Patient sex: F
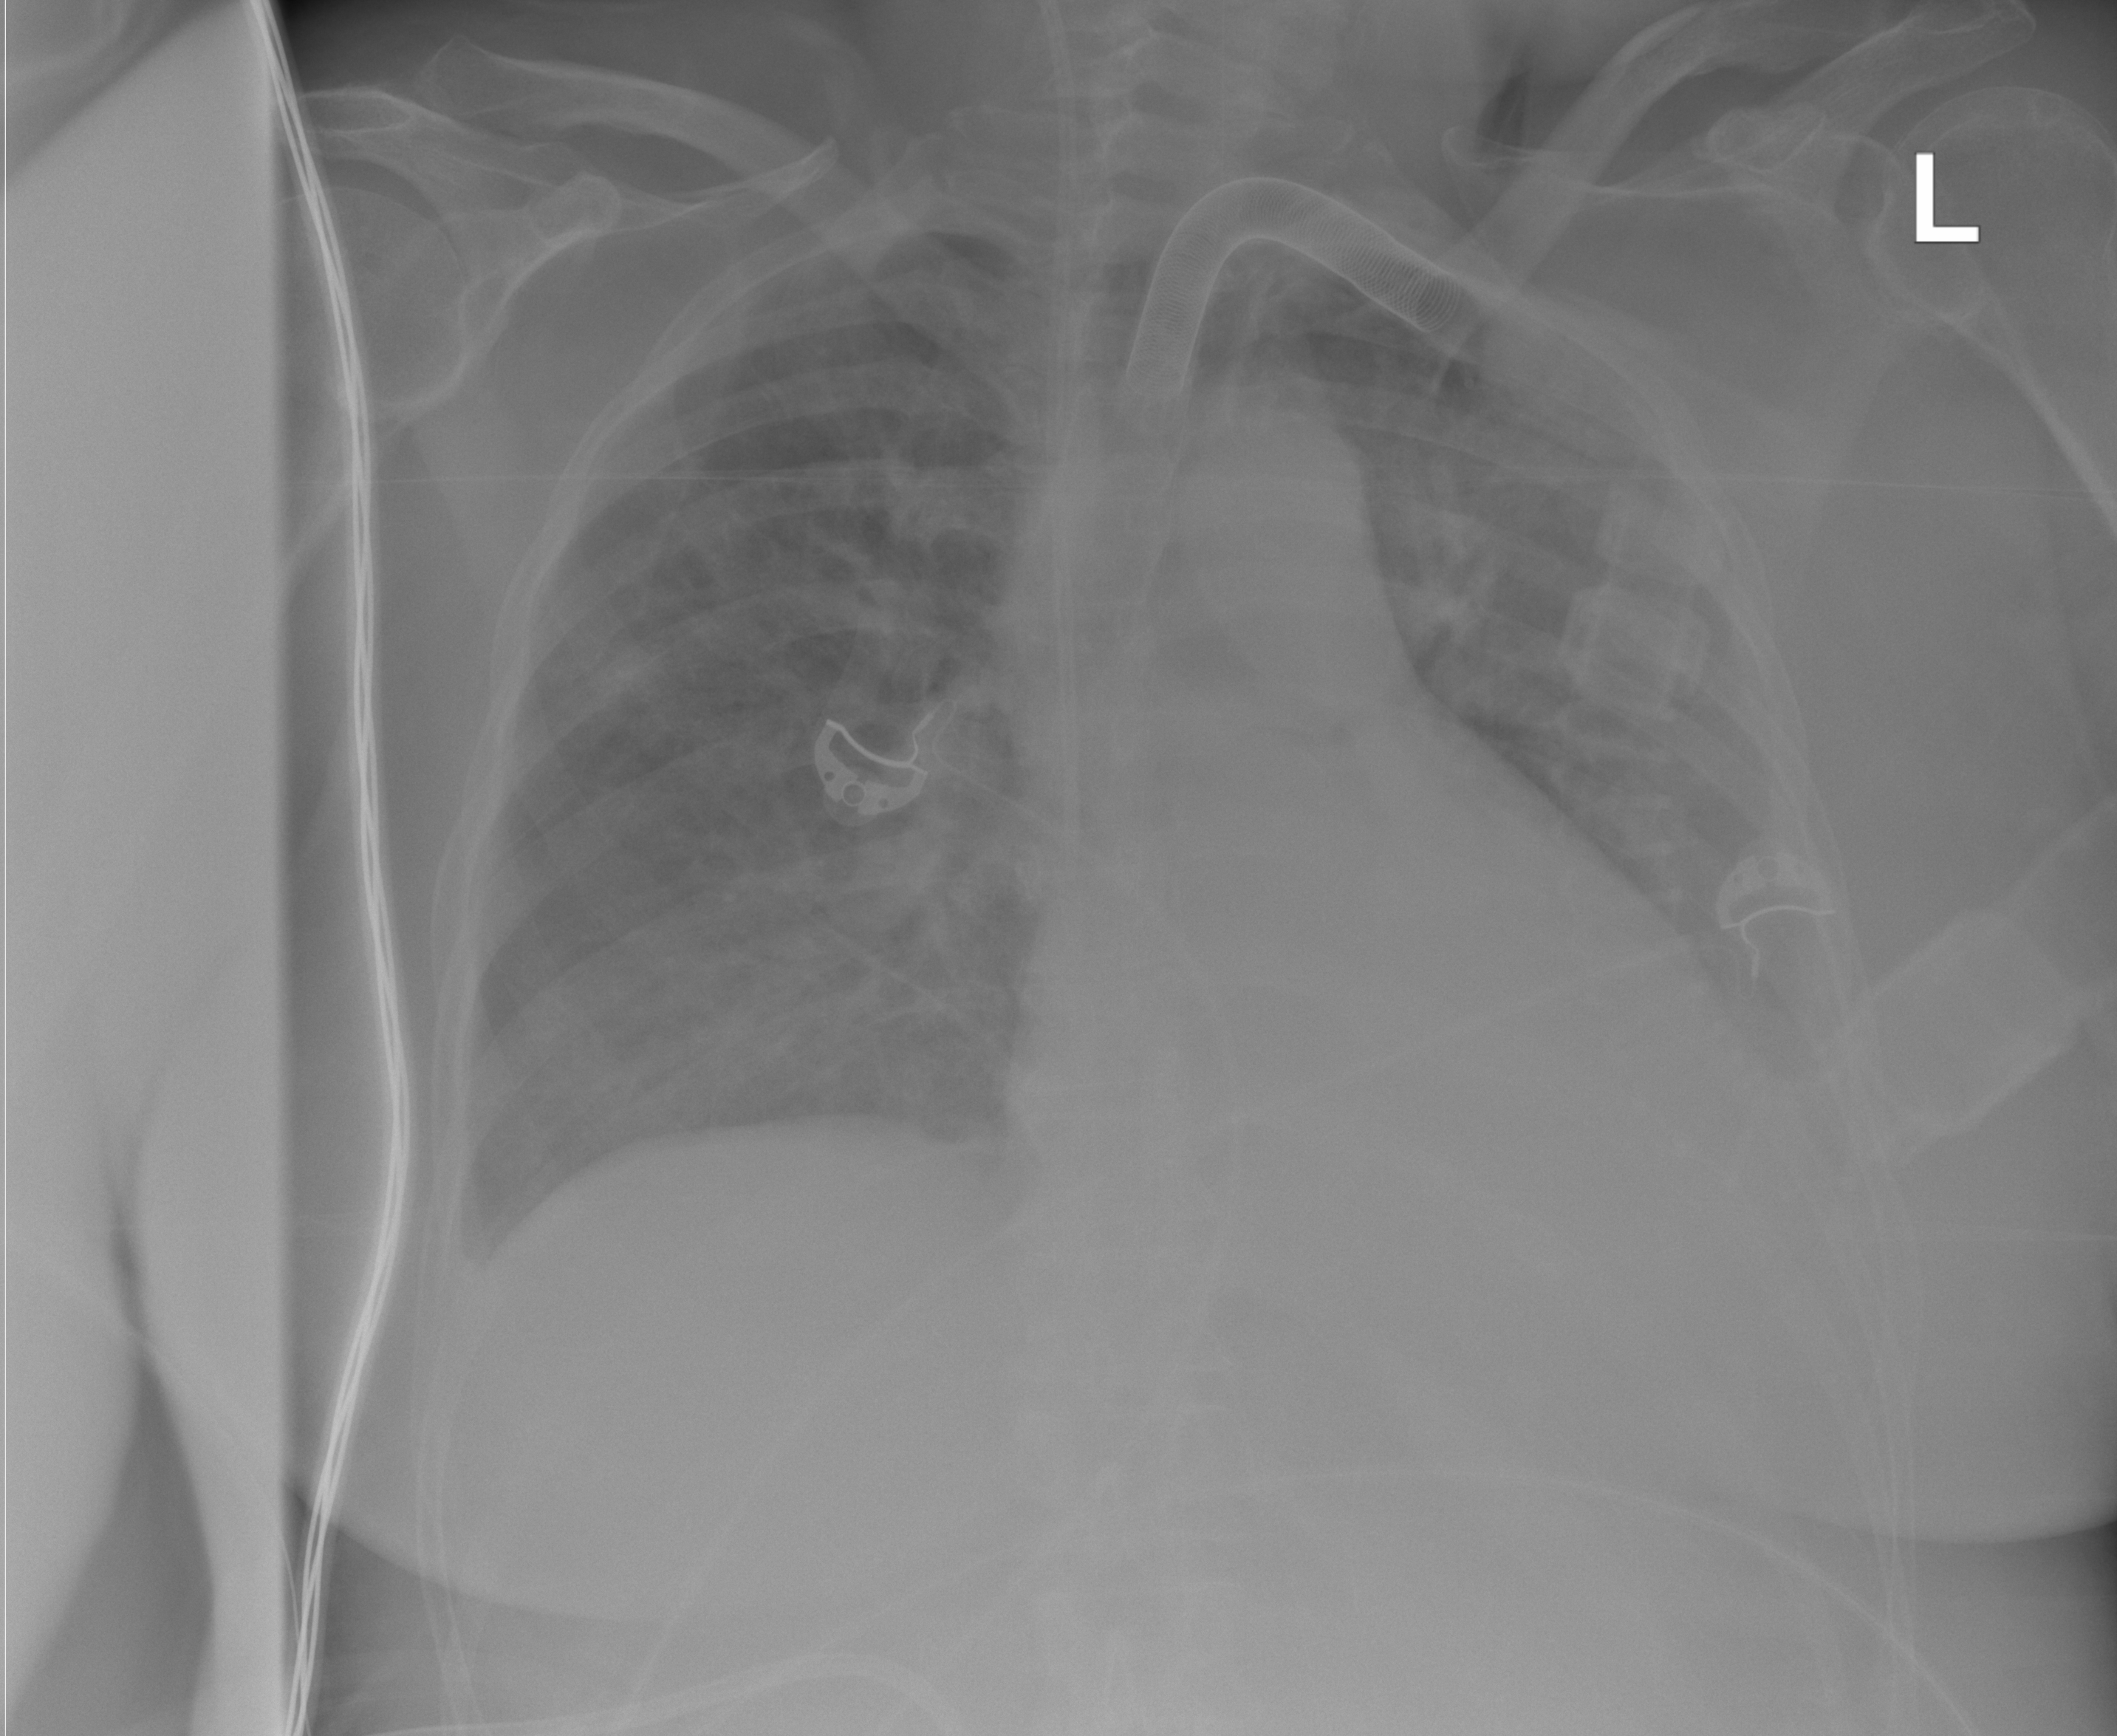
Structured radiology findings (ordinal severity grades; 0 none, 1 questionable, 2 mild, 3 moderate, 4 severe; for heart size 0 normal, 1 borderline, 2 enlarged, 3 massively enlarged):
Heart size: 1
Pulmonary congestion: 2
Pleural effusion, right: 2
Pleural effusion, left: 2
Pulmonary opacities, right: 0
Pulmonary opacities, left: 3
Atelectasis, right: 0
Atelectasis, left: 2